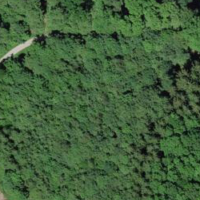
EUNIS habitat code: 43
Species observed at this site:
Lonicera acuminata